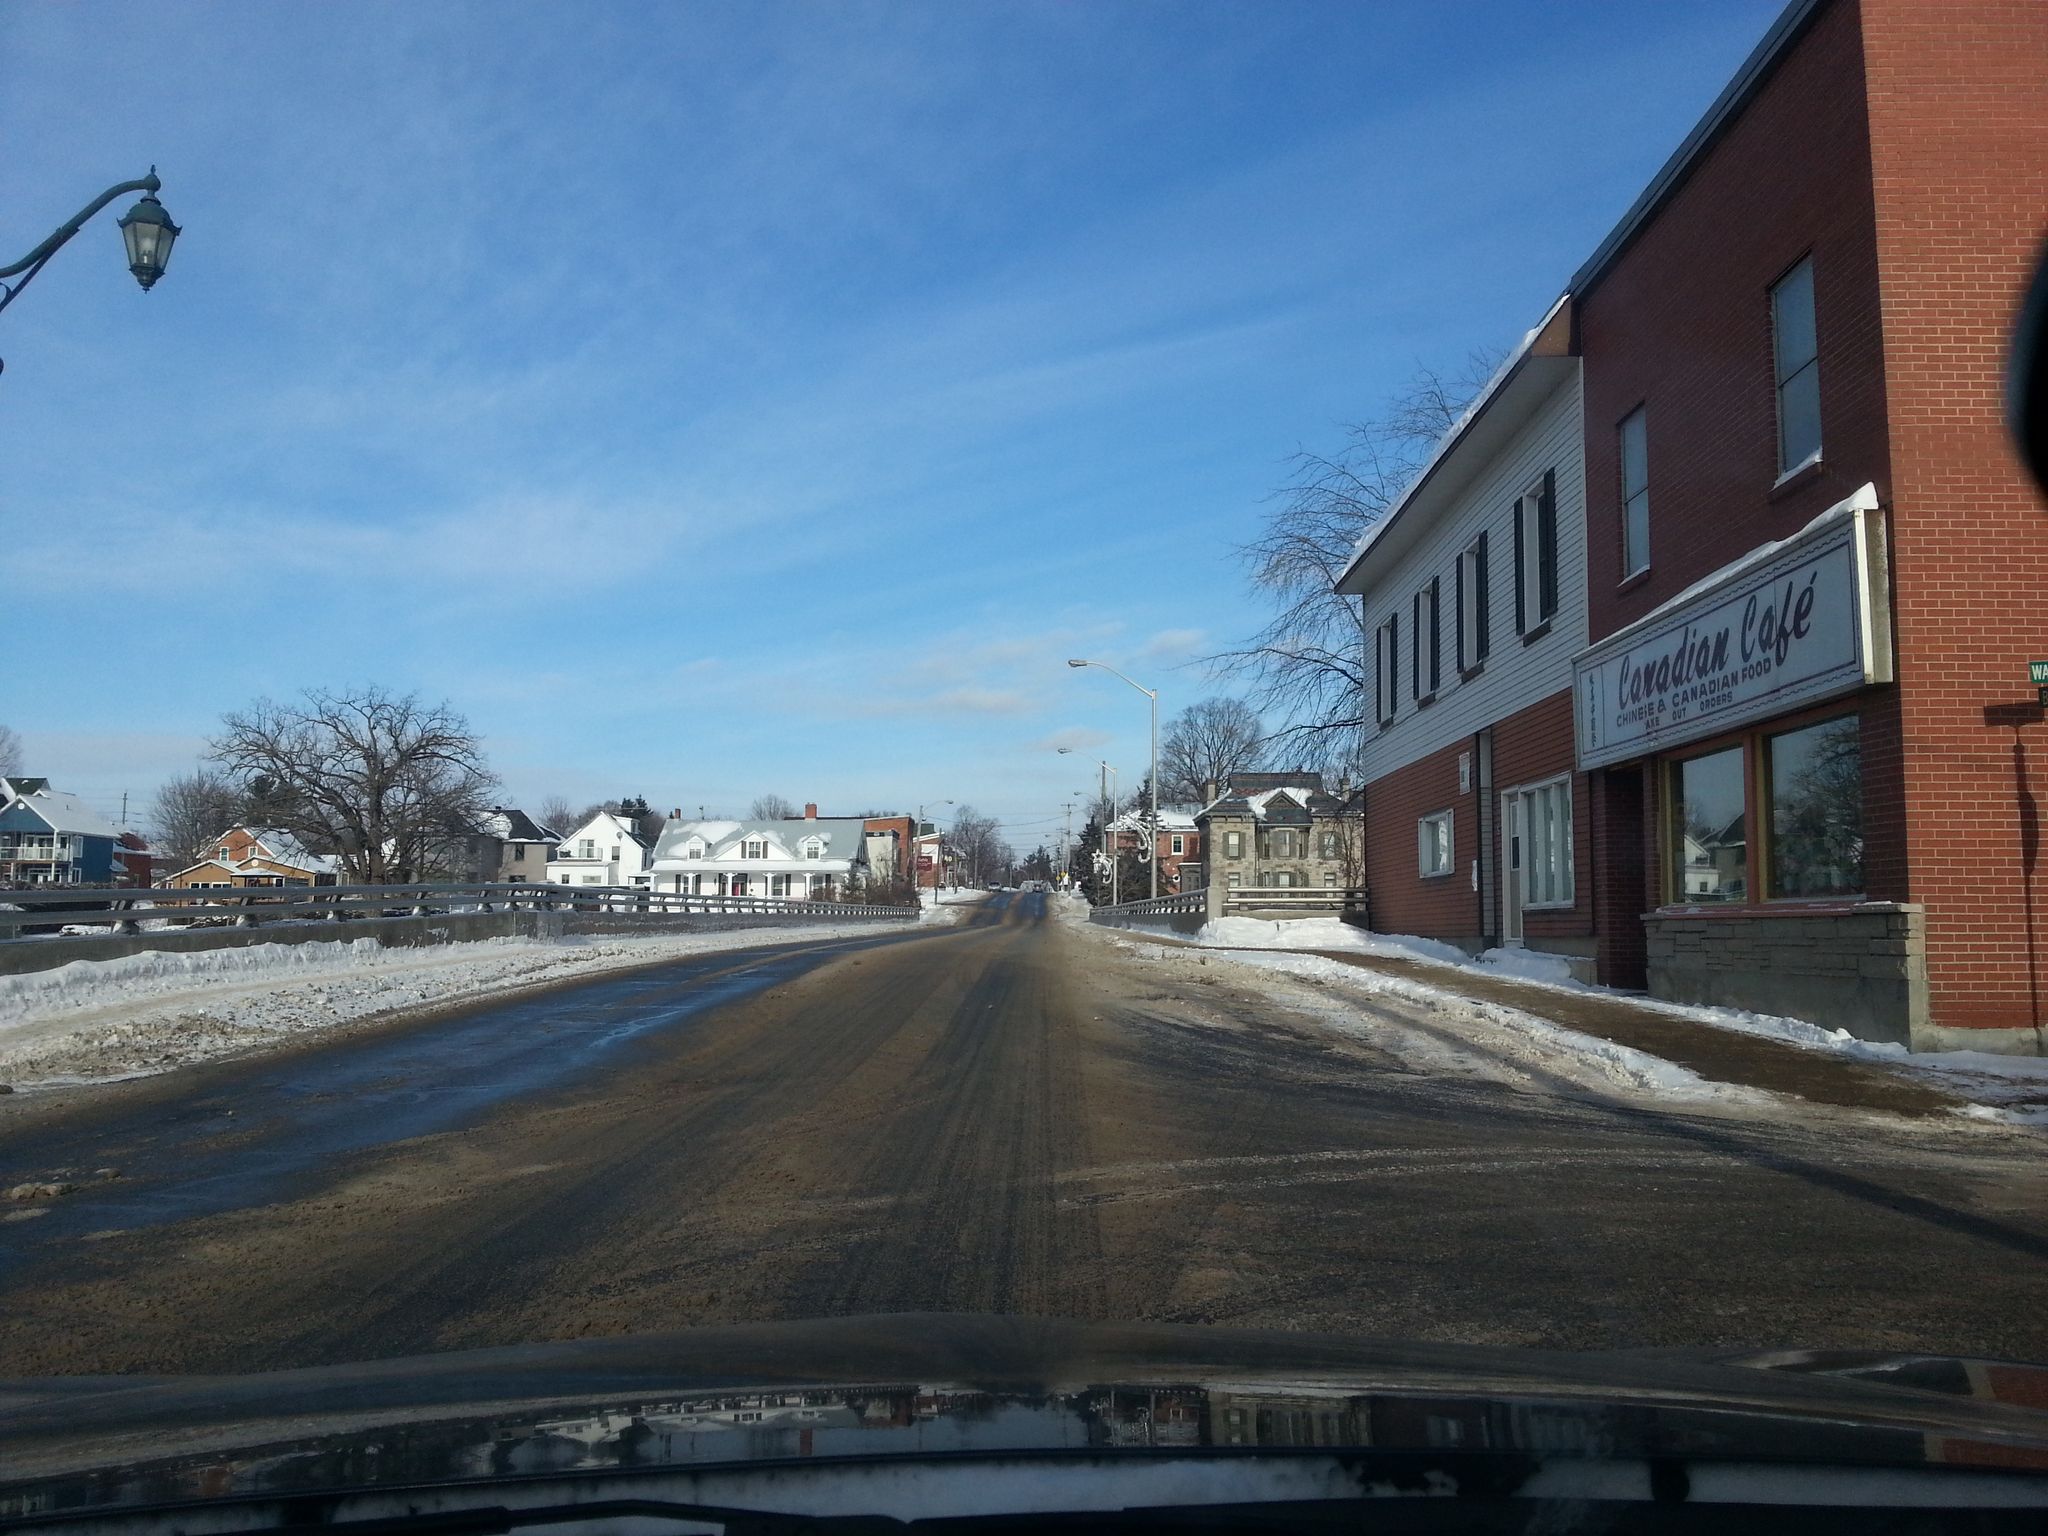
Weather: snowy
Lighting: day
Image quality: good
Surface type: driving surface
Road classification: footway
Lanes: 2.0
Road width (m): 1.5
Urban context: rural cluster
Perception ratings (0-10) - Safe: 8.47, Lively: 6.95, Beautiful: 7.68, Boring: 5.83, Depressing: 3.63, Wealthy: 6.63